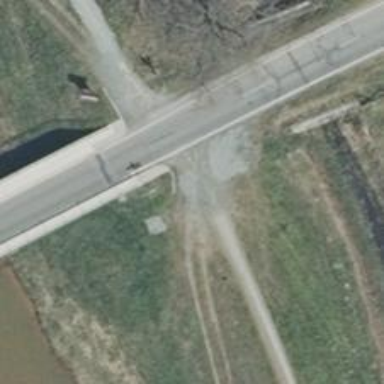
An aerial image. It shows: Asphalt road classified as tertiary.